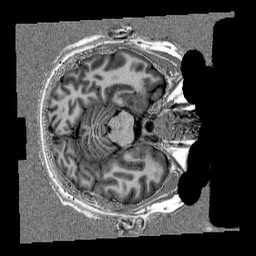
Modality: UNIT1
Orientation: axial
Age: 37
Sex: female
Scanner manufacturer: siemens
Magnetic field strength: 3 T
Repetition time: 5 s
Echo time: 0.00298 s